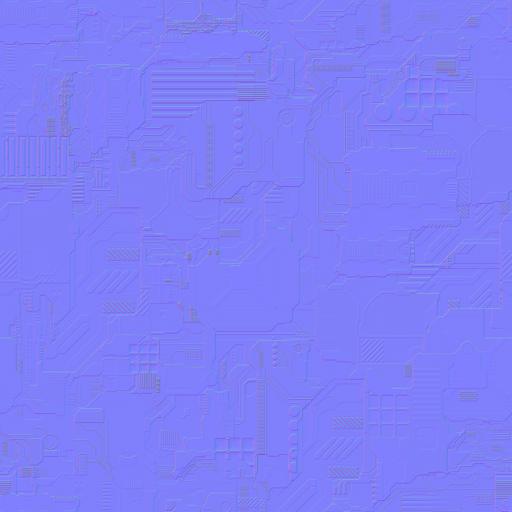
chip computer fi motherboard sci